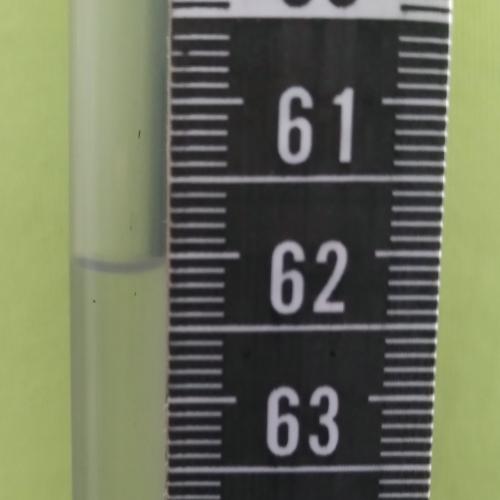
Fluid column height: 62.1 cm